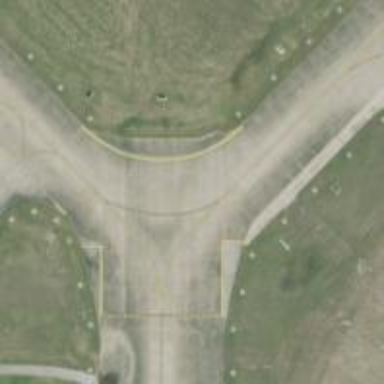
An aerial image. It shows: Image of taxiway at airport.